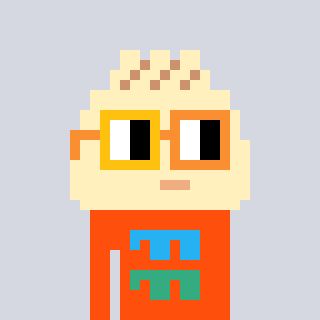
a pixel art character with square yellow and orange glasses, a porkbao-shaped head and a orange-colored body on a cool background